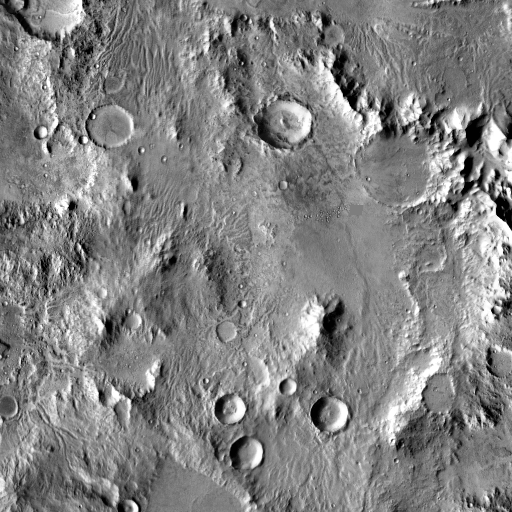
Crater classes present: Background, Other, Layered, Buried